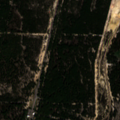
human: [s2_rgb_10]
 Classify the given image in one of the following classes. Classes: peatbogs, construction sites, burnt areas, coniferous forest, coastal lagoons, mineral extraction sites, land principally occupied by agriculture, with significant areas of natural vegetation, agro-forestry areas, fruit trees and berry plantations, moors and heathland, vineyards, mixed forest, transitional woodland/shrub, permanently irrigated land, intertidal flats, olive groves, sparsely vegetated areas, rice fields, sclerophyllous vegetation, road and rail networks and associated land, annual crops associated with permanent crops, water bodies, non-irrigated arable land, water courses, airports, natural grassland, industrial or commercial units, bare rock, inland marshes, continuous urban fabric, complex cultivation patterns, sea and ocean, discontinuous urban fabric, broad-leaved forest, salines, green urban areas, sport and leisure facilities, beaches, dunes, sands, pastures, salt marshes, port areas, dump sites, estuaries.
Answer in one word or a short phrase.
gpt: coniferous forest, transitional woodland/shrub